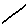
Label: line